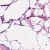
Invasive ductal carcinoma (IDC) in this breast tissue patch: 0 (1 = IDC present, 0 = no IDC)